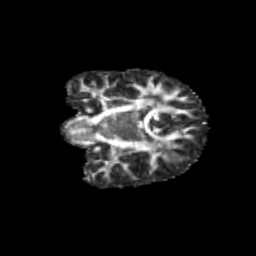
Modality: FA
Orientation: coronal
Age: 11
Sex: male
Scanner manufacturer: siemens
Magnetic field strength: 3 T
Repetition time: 3.8 s
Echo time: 0.07 s